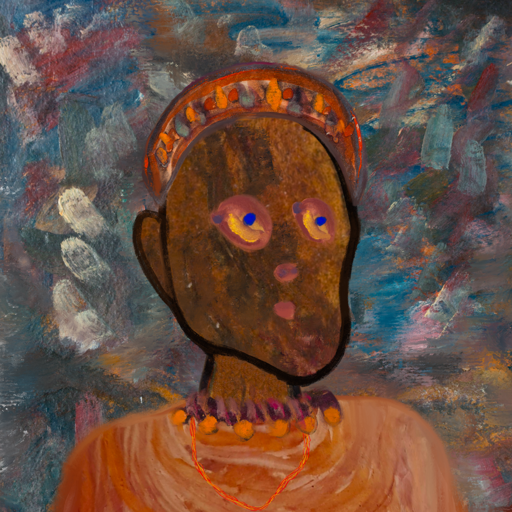
Background: Boggyland, Head And Neck Side: Mosgoul, Face Side: Mother_And_Son_Son, Bust: Pious_Lady, Hair Side: Blank, Head Accessory: Hypocrite, Second Necklace: Gypsy_Mother_2, Necklace: Doll, Baby: Blank